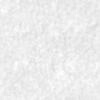
Label: no_change